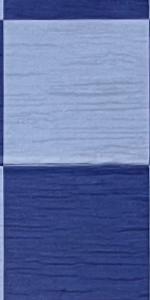
Label: Empty